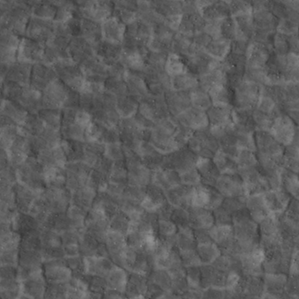
Label: non_frost